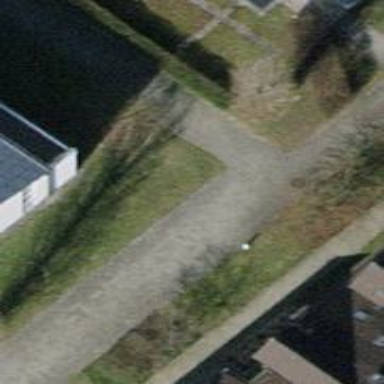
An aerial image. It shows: Footway surfaced with paving stones.